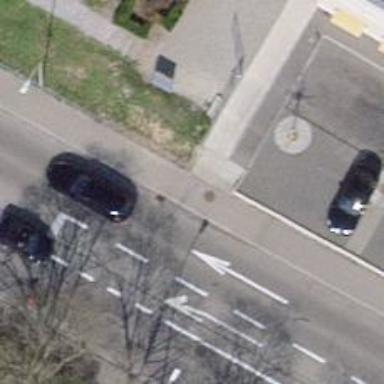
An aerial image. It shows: Road with steps.